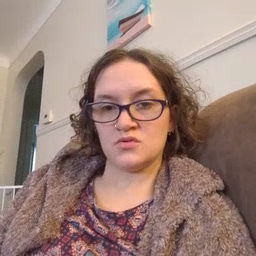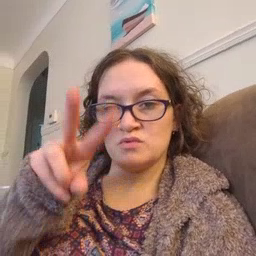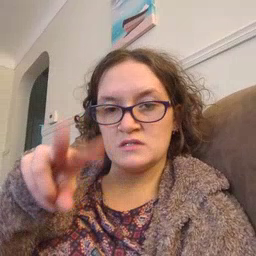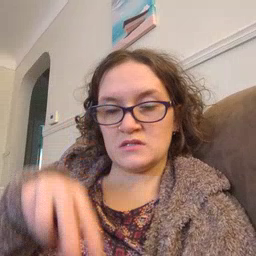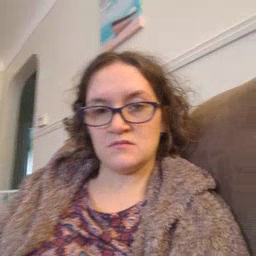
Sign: read